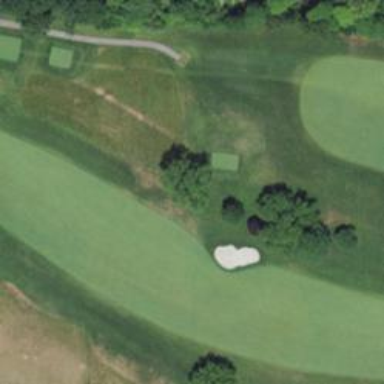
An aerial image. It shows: Serene golf path.